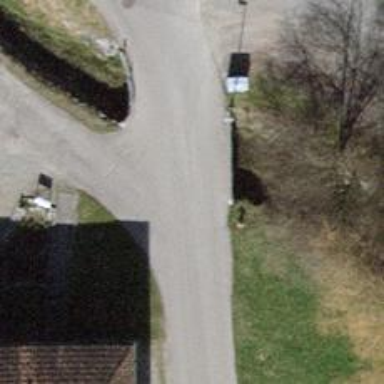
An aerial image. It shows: Residential road with asphalt surface that includes bridge. There is no sidewalk on the bridge.